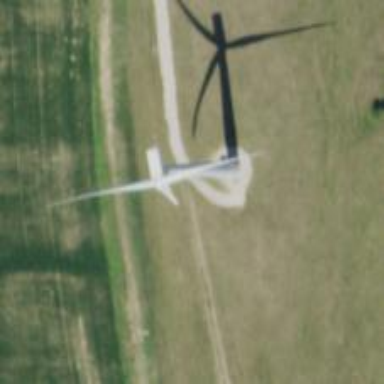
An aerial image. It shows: Wind generator powered by horizontal axis wind turbine.